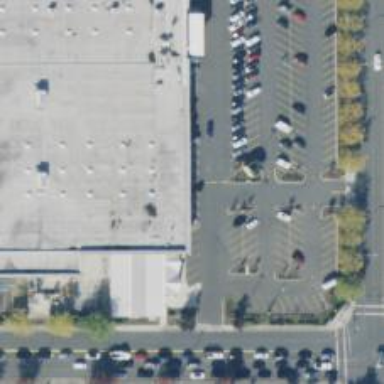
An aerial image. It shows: Parking space.